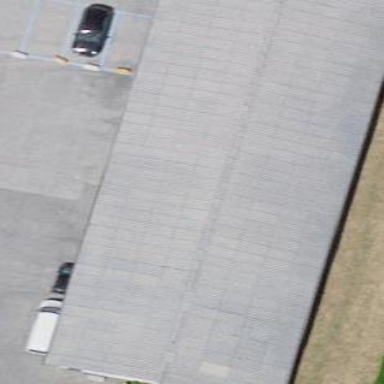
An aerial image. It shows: Industrial building.